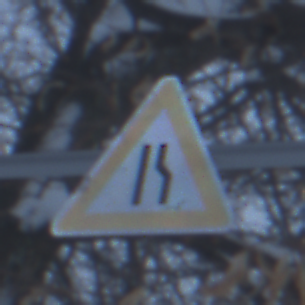
Verkehrszeichen: EinseitigVerengteFahrbahnRechts
Umgebung: Outdoor, Nature
Tageszeit: Midday
Wetter: Overcast
Licht: Natural
Jahreszeit: Winter
Kontrast: LowContrast